Field crop: tomato
Growth stage: 2
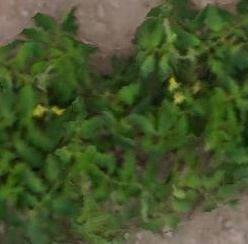
Species: tomato